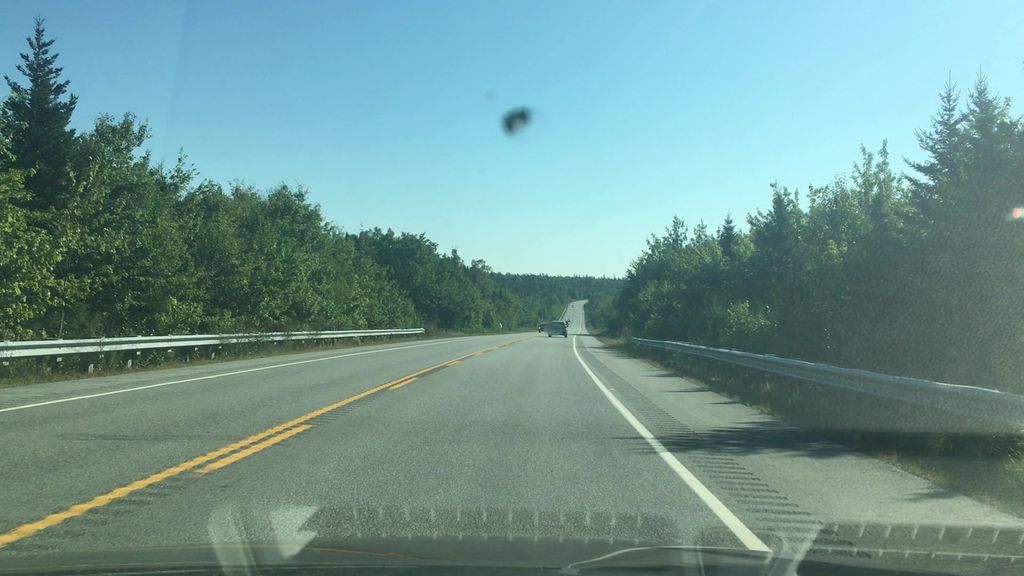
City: halifax